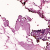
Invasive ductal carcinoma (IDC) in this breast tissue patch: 0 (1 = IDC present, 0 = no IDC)